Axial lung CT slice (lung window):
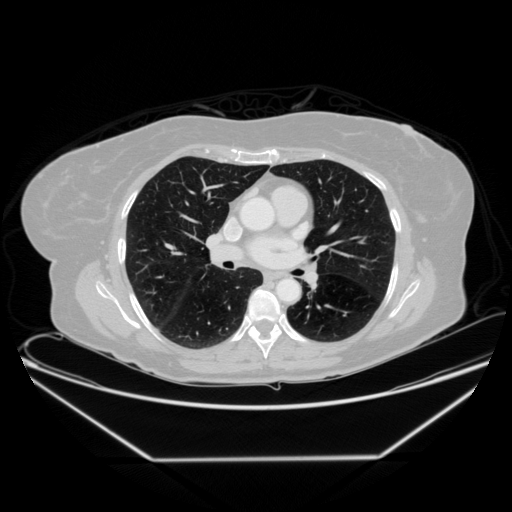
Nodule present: no